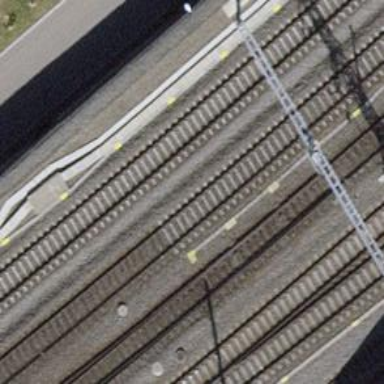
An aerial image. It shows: Single railway track with electrification through contact line.